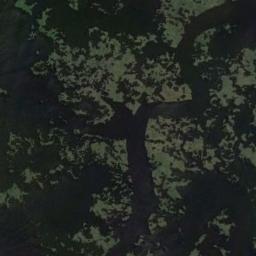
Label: wetland